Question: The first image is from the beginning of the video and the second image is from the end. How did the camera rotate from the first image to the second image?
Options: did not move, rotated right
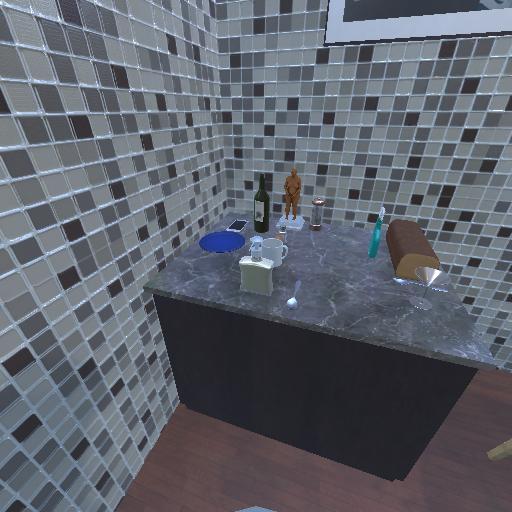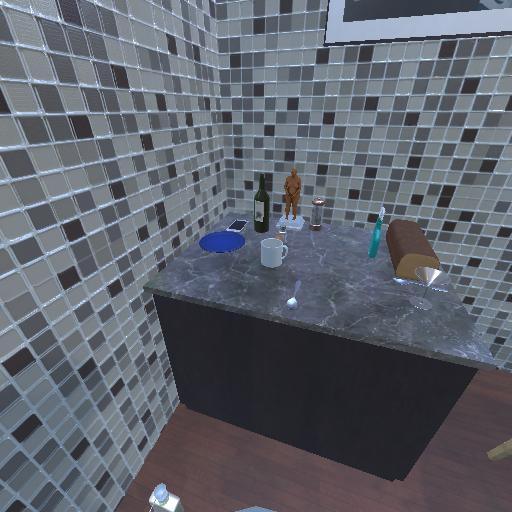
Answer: did not move